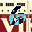
Label: 6